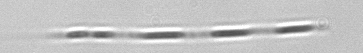
Label: Leptocylindrus